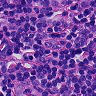
Metastatic tissue present: no